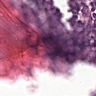
Metastatic tissue present: no